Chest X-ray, PA view. Patient: 23 years old, sex M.
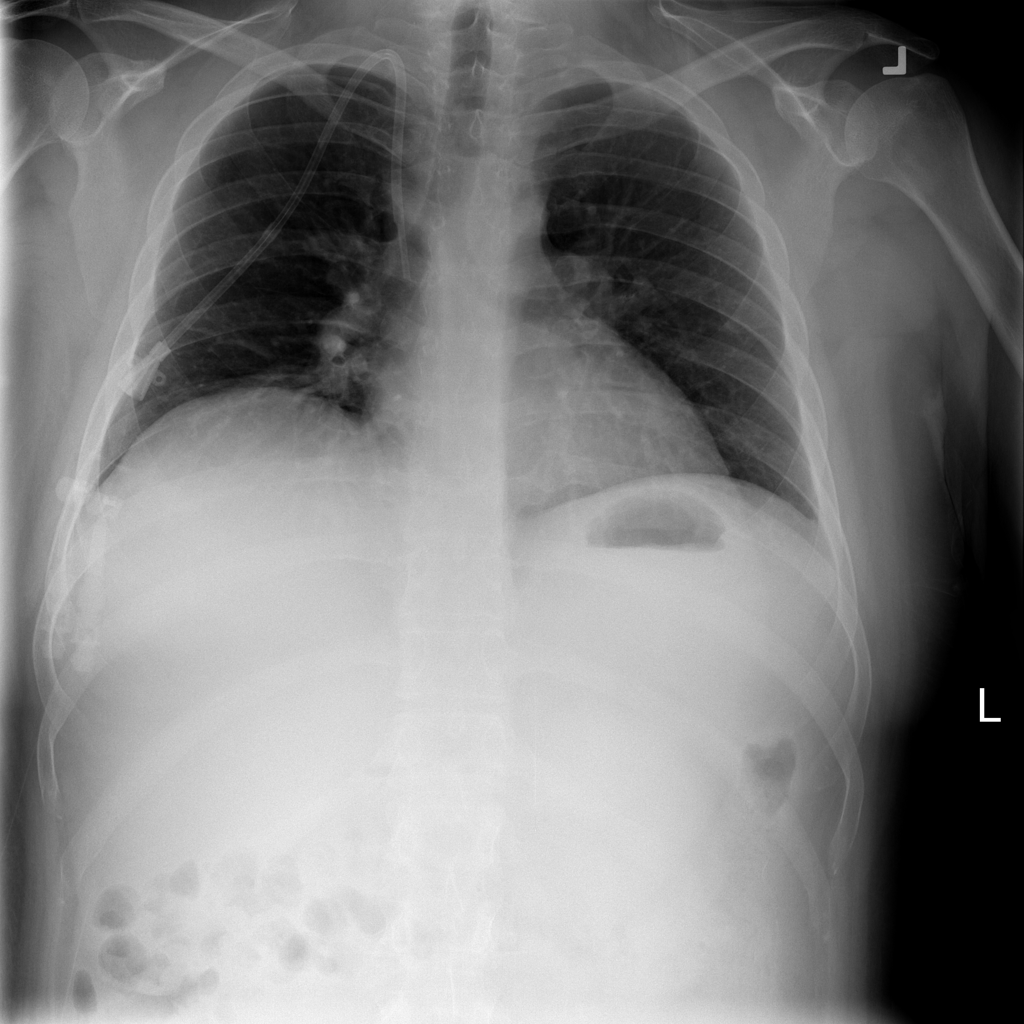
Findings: No Finding